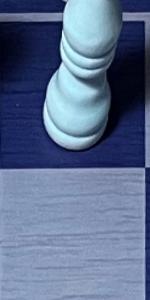
Label: Empty